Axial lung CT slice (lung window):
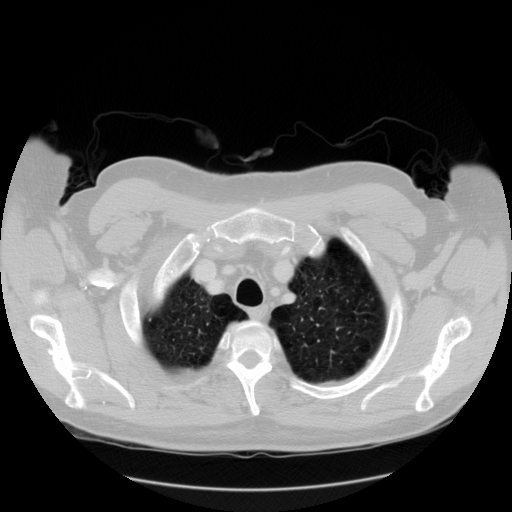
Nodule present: no